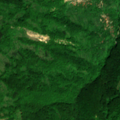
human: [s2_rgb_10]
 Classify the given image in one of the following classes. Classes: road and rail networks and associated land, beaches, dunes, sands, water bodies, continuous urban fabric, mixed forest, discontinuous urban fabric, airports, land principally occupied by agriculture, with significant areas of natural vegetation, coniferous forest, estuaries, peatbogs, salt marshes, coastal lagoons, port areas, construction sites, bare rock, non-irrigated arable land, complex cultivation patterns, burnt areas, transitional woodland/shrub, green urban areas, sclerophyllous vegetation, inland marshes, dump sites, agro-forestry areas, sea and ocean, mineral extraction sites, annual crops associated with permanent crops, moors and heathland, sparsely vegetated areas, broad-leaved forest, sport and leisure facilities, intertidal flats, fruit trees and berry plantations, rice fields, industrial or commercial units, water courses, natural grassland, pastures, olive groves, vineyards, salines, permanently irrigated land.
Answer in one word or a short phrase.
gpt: land principally occupied by agriculture, with significant areas of natural vegetation, broad-leaved forest, transitional woodland/shrub